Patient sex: F
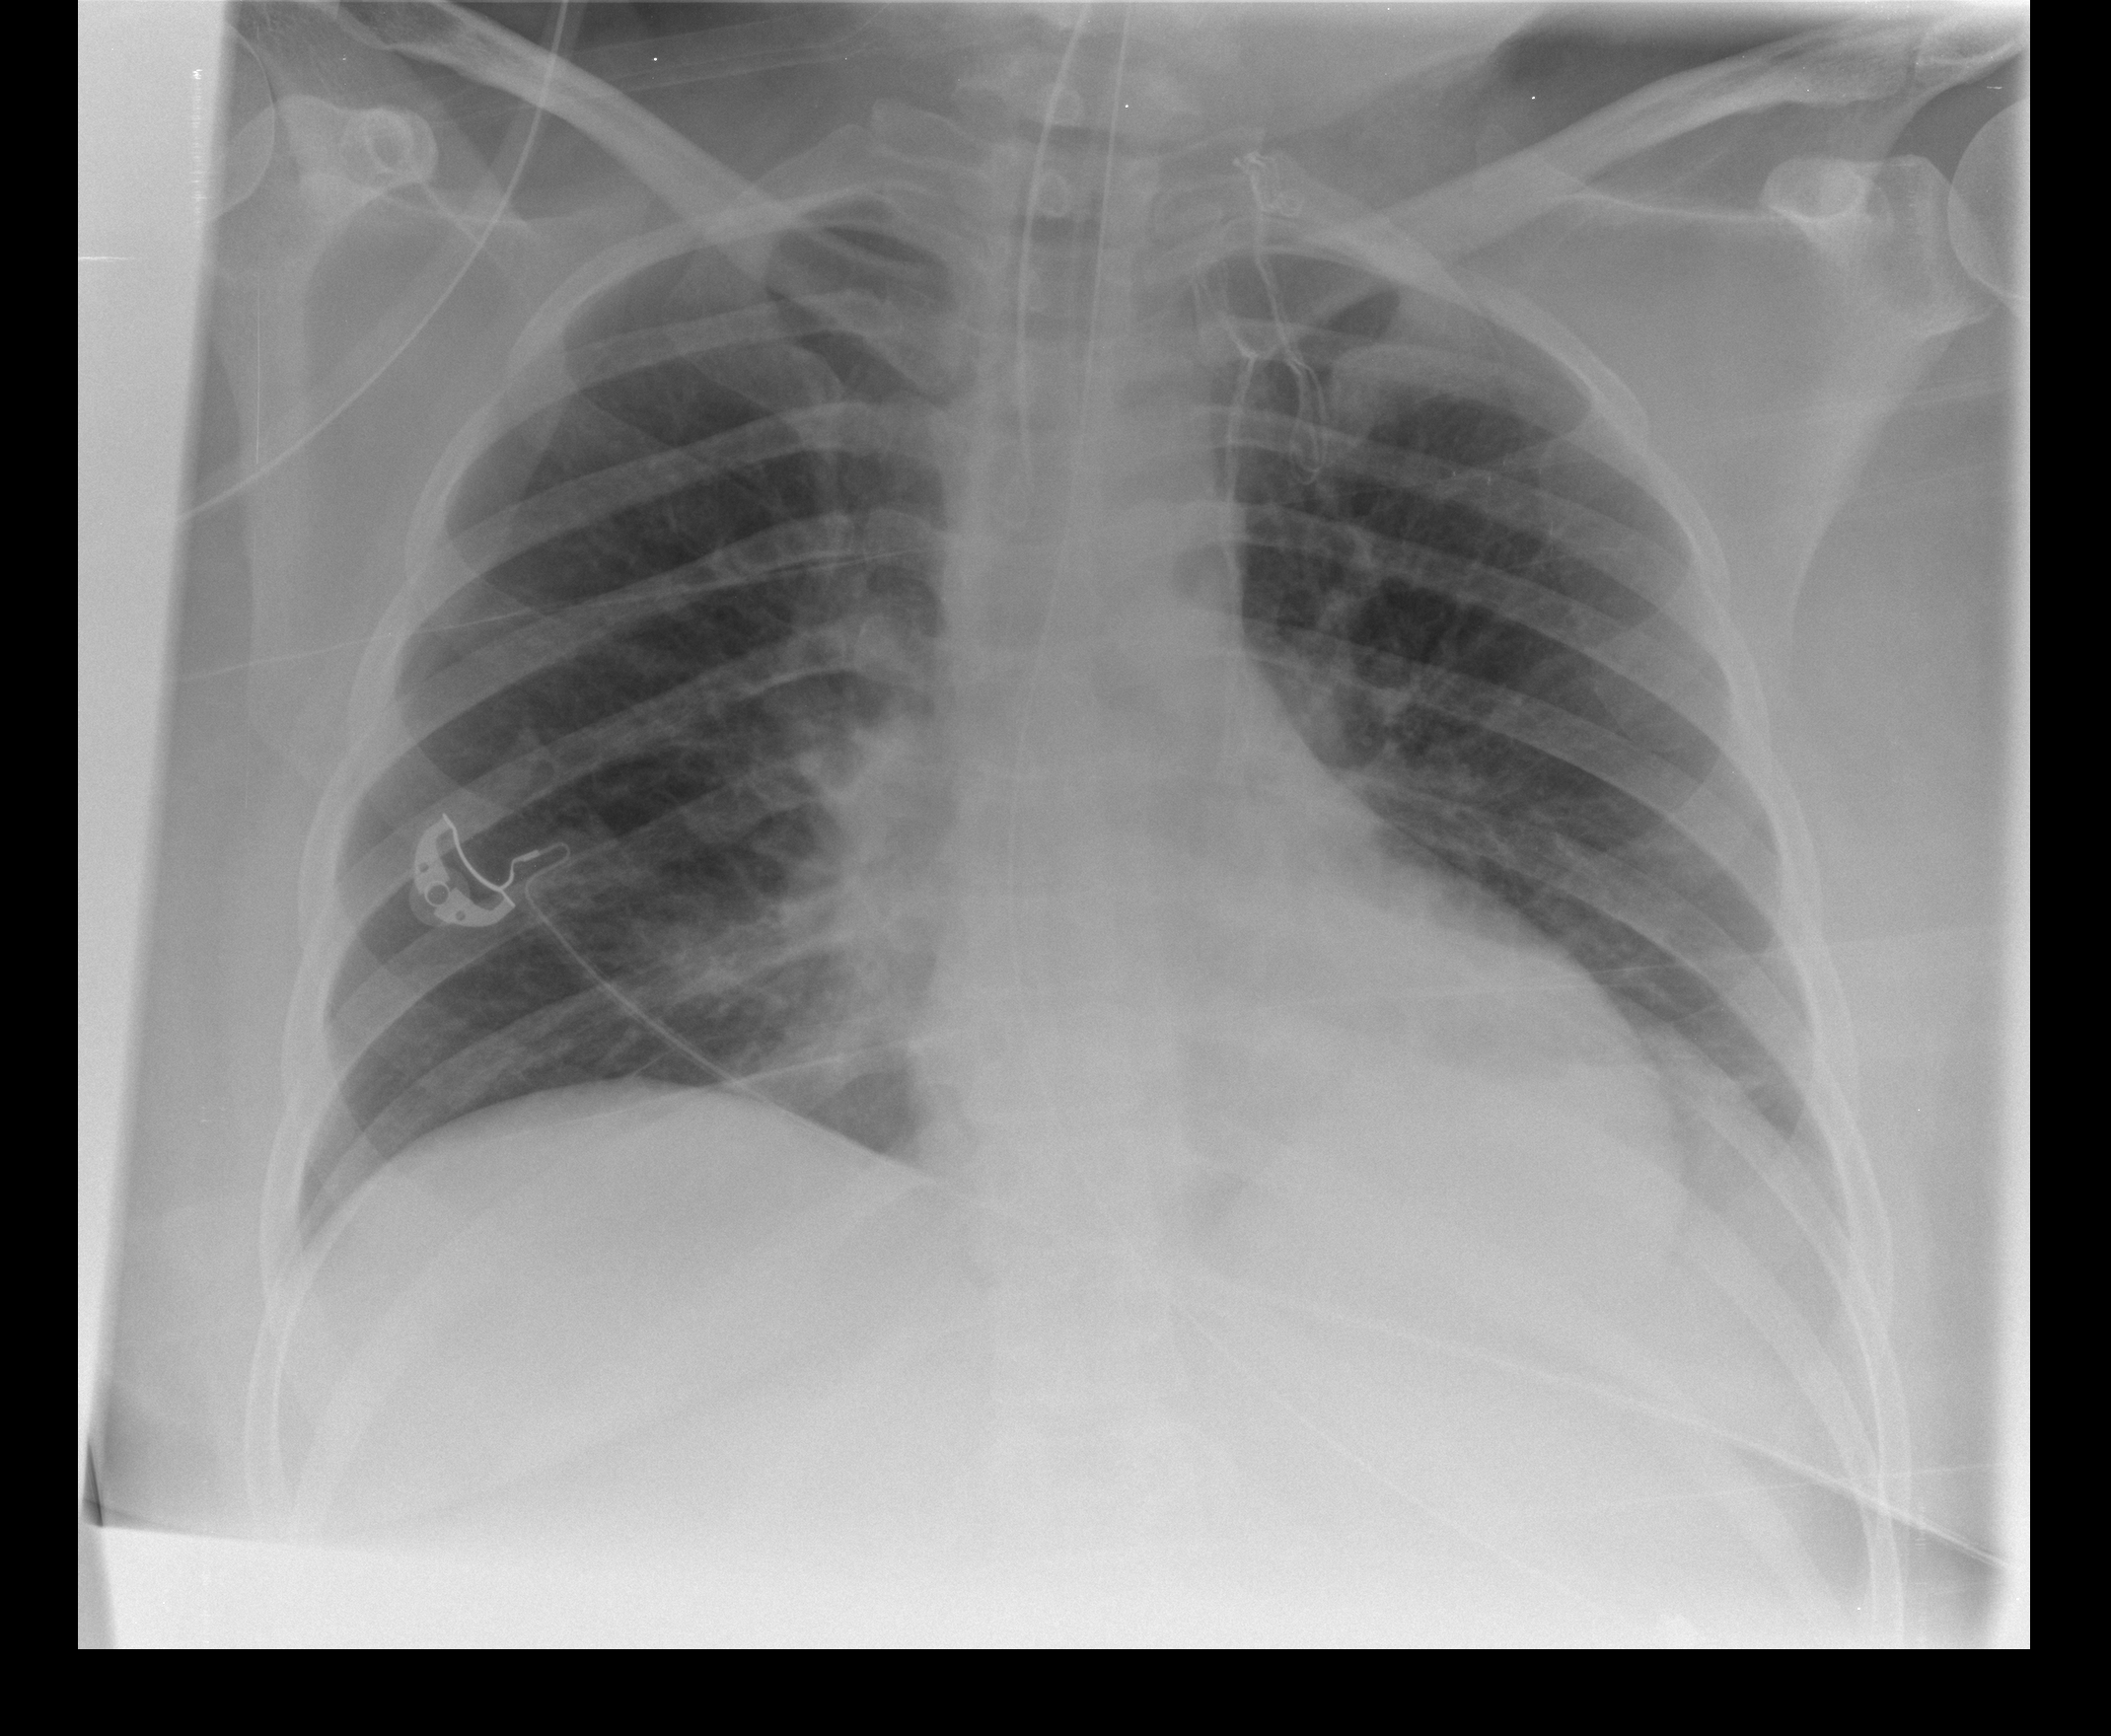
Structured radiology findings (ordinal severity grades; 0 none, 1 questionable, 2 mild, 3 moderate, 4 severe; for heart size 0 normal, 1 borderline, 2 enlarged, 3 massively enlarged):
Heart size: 0
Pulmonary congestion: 2
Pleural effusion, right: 0
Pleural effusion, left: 2
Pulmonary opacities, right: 0
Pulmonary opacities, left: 0
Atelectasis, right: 0
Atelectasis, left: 2